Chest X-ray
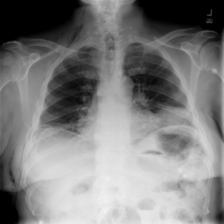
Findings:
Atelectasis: positive
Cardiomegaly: negative
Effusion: positive
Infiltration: negative
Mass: positive
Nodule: negative
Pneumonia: negative
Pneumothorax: negative
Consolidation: positive
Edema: negative
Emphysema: positive
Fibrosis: negative
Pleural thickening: negative
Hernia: negative